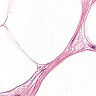
Metastatic tissue present: no